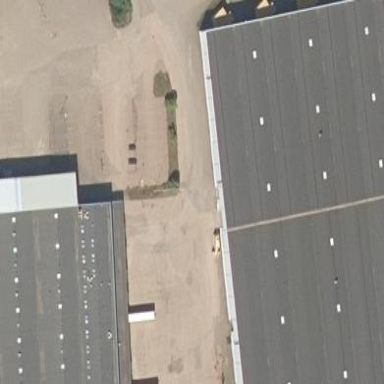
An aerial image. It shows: Warehouse with flat roof.